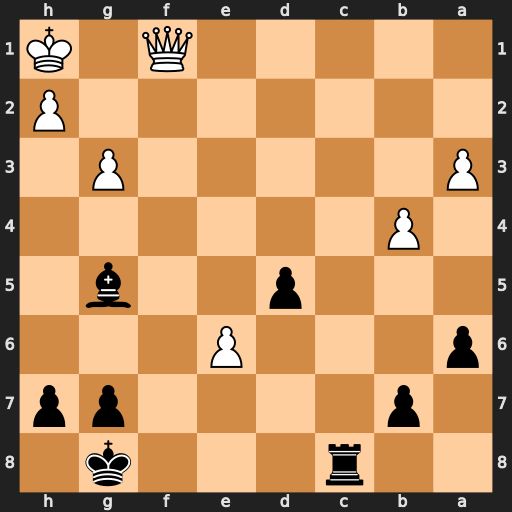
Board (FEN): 2r3k1/1p4pp/p3P3/3p2b1/1P6/P5P1/7P/5Q1K
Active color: b
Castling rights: -
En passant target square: -
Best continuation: Rc1 Kg2 Rxf1